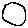
Label: circle